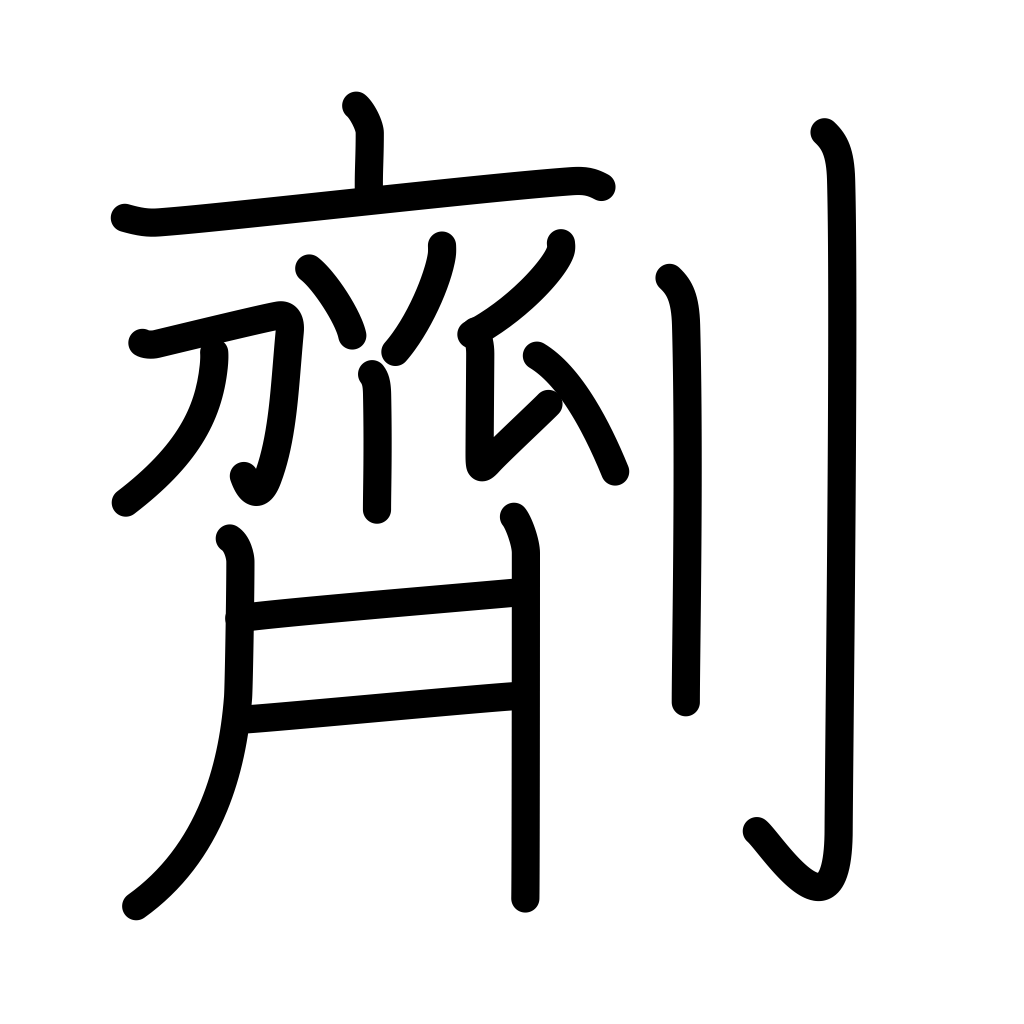
Meaning: medicine, drug, dose